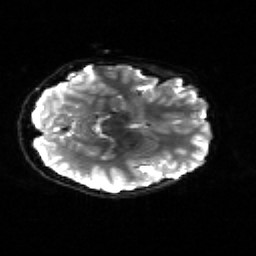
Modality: sbref
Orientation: axial
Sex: female
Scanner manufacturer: siemens
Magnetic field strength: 3 T
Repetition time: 5 s
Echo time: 0.071 s